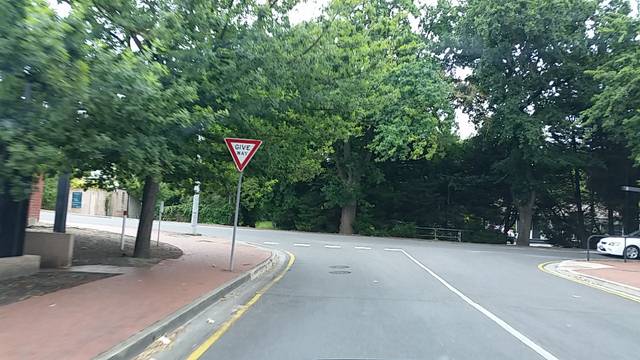
Region: Australia
Coordinates: -35.065, 138.856